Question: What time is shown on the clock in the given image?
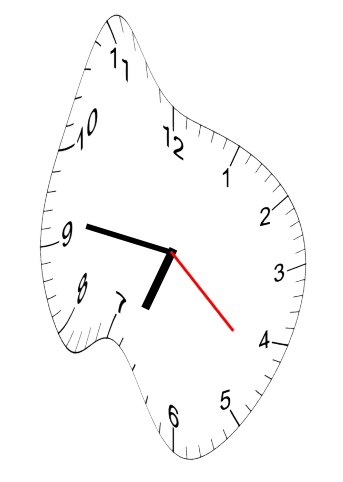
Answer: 06:46:22